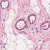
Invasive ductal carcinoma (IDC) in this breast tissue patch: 0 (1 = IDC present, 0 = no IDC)